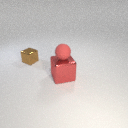
small brown metal cube behind large red metal cube